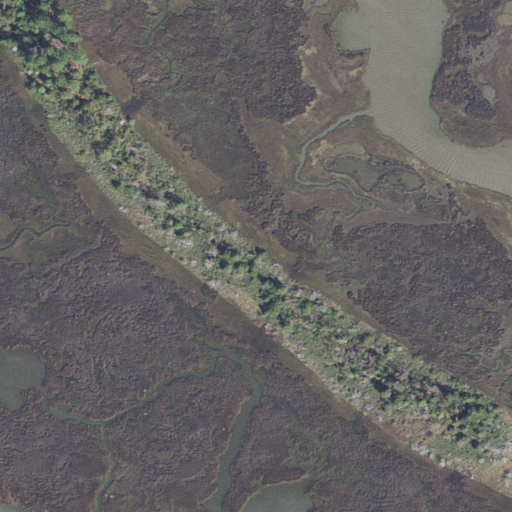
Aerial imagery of ridge(s) in Virginia named Long Ridge containing herbaceous wetlands, woody wetlands, and open water